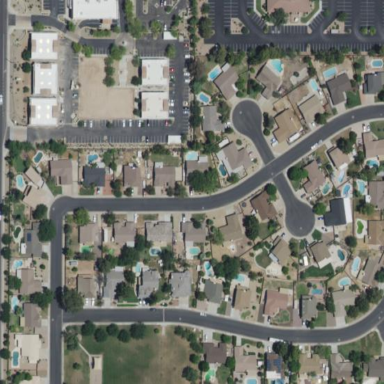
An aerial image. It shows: Single-family residential area.